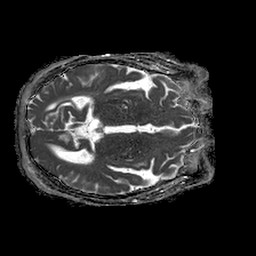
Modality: ADC
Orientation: axial
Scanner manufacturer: philips
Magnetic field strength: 1.5 T
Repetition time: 4.6 s
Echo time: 0.08631 s